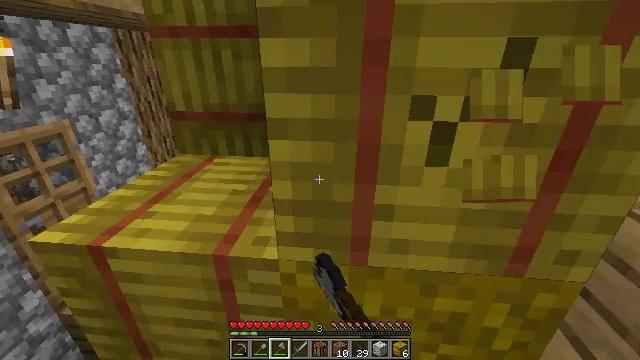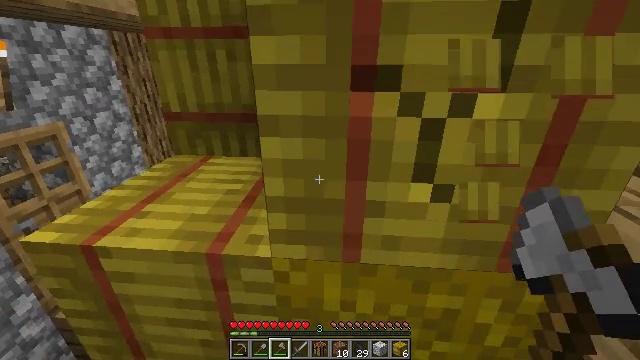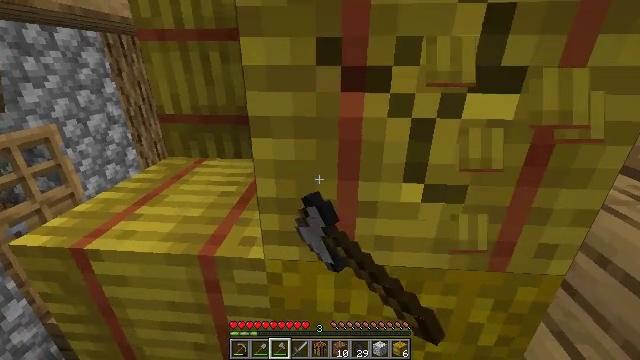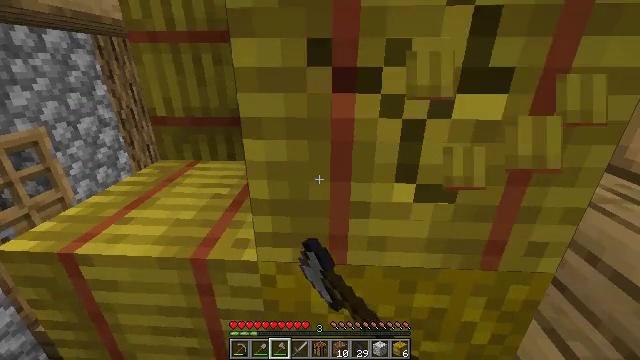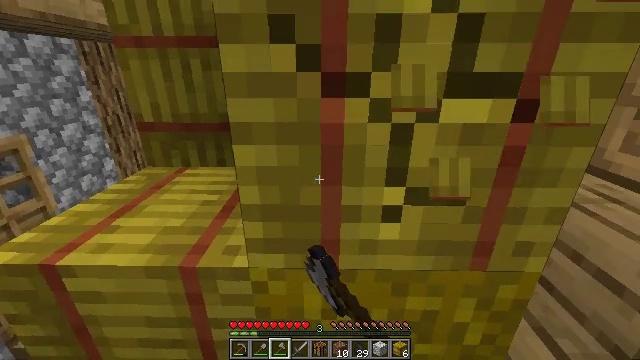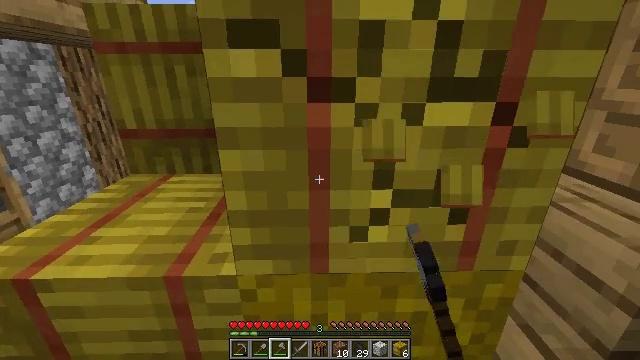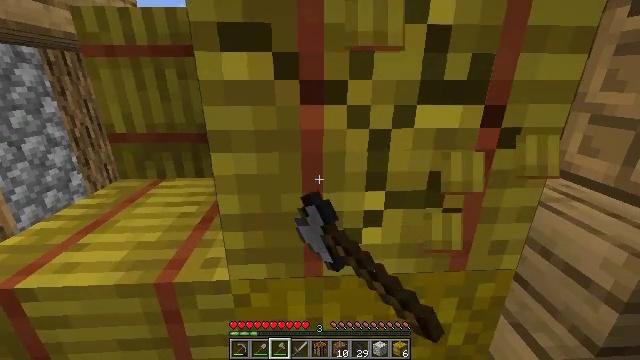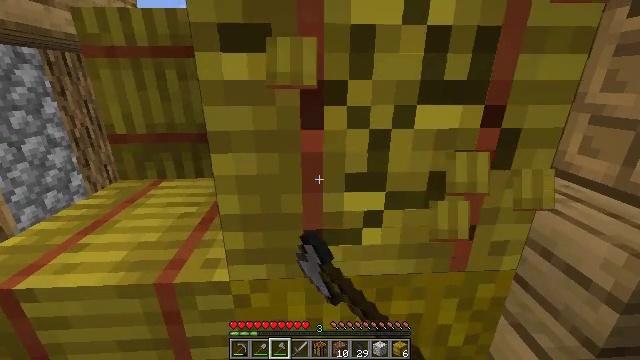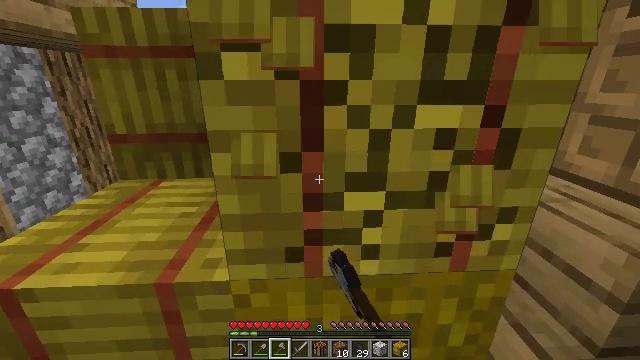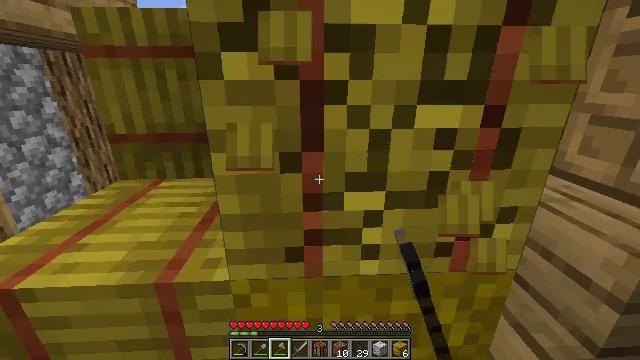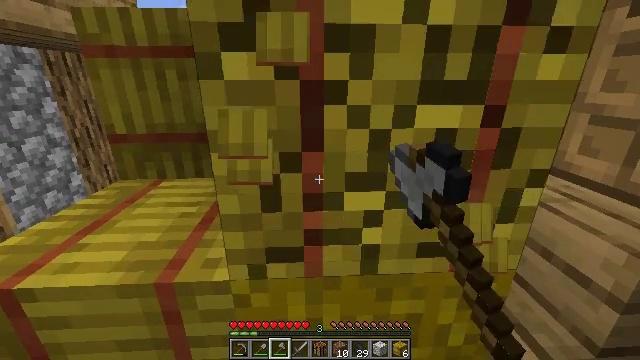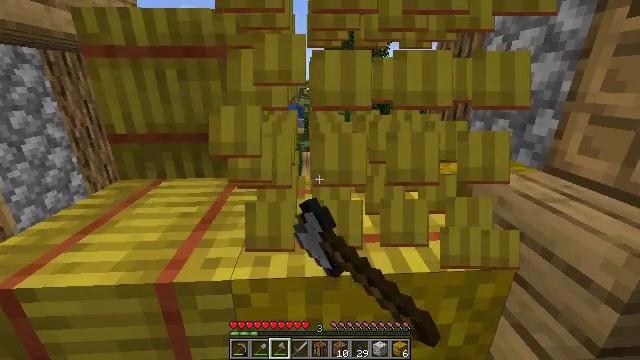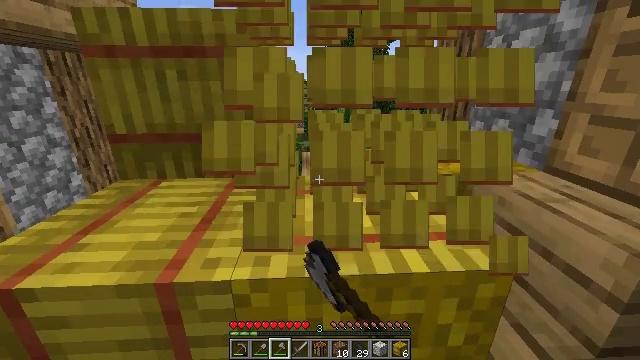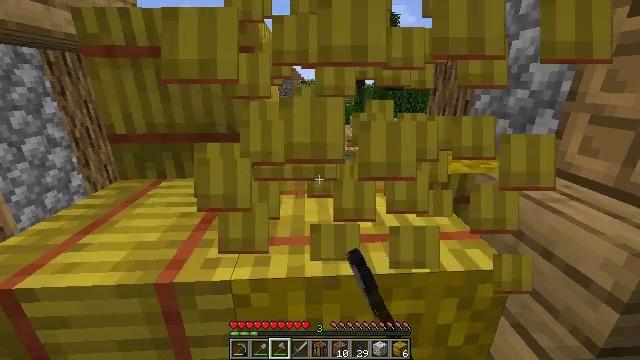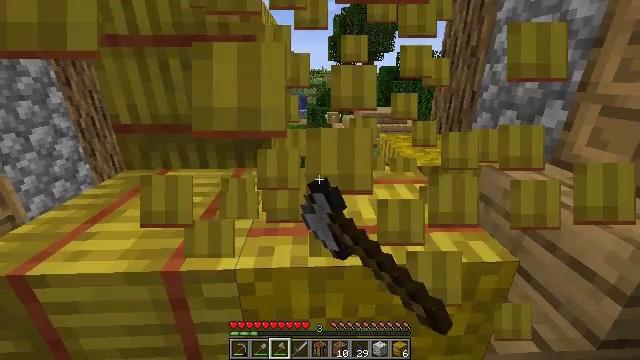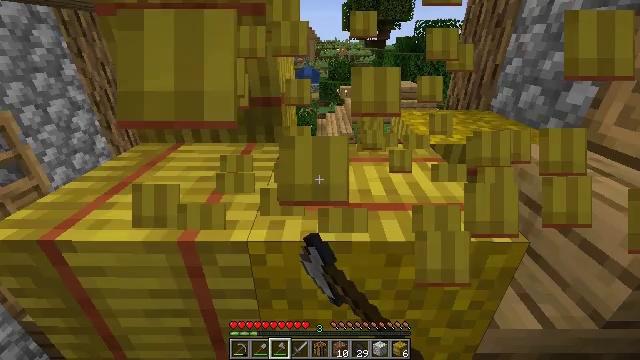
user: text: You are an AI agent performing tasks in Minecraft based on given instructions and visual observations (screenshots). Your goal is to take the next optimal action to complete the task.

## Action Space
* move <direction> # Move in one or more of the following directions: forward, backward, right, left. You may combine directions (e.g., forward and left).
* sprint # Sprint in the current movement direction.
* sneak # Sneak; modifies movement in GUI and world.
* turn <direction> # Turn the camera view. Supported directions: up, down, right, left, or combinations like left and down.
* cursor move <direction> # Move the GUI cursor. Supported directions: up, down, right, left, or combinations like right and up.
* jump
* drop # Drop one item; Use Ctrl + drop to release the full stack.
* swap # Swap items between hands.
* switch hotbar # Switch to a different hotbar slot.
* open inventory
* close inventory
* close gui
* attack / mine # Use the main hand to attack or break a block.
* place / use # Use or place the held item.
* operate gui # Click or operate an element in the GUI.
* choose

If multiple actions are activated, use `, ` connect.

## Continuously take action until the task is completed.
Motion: motion action
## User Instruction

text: Mine a hay block from the field.
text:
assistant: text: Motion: move back, attack / mine
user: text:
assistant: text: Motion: move back, attack / mine
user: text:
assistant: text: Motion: turn right, attack / mine
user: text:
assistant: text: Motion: turn right and up, attack / mine
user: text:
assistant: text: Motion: turn right and up, attack / mine
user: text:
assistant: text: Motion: turn right, attack / mine
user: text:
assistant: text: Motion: attack / mine
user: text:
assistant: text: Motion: attack / mine
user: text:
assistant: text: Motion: attack / mine
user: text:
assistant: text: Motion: attack / mine
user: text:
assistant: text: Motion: attack / mine
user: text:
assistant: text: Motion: attack / mine
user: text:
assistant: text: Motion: attack / mine
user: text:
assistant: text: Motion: turn down, attack / mine
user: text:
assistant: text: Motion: turn left and down, attack / mine
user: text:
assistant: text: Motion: turn left and down, attack / mine
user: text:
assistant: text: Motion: turn left and down, attack / mine
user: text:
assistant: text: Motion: turn left and down, attack / mine
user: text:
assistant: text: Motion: turn left and down, attack / mine
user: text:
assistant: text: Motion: turn left, attack / mine
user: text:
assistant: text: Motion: attack / mine
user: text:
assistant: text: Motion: turn left, attack / mine
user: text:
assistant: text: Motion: turn left, attack / mine
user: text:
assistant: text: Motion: turn left, attack / mine
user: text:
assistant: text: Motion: attack / mine
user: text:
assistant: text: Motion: attack / mine
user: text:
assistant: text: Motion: attack / mine
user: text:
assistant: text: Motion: attack / mine
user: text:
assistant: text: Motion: attack / mine
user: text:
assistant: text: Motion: attack / mine